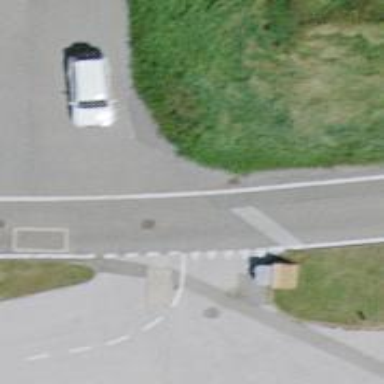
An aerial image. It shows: Road with "give way" sign.